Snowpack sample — Loveland Pass, Silver Plume, Colorado, USA (1/12/25, 11:40 AM MST)
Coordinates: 39.66, -105.88
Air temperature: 7 °F
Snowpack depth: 140 cm
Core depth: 10 cm
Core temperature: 41 °F
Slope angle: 11°, slope face: 30°
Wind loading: high
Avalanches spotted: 2
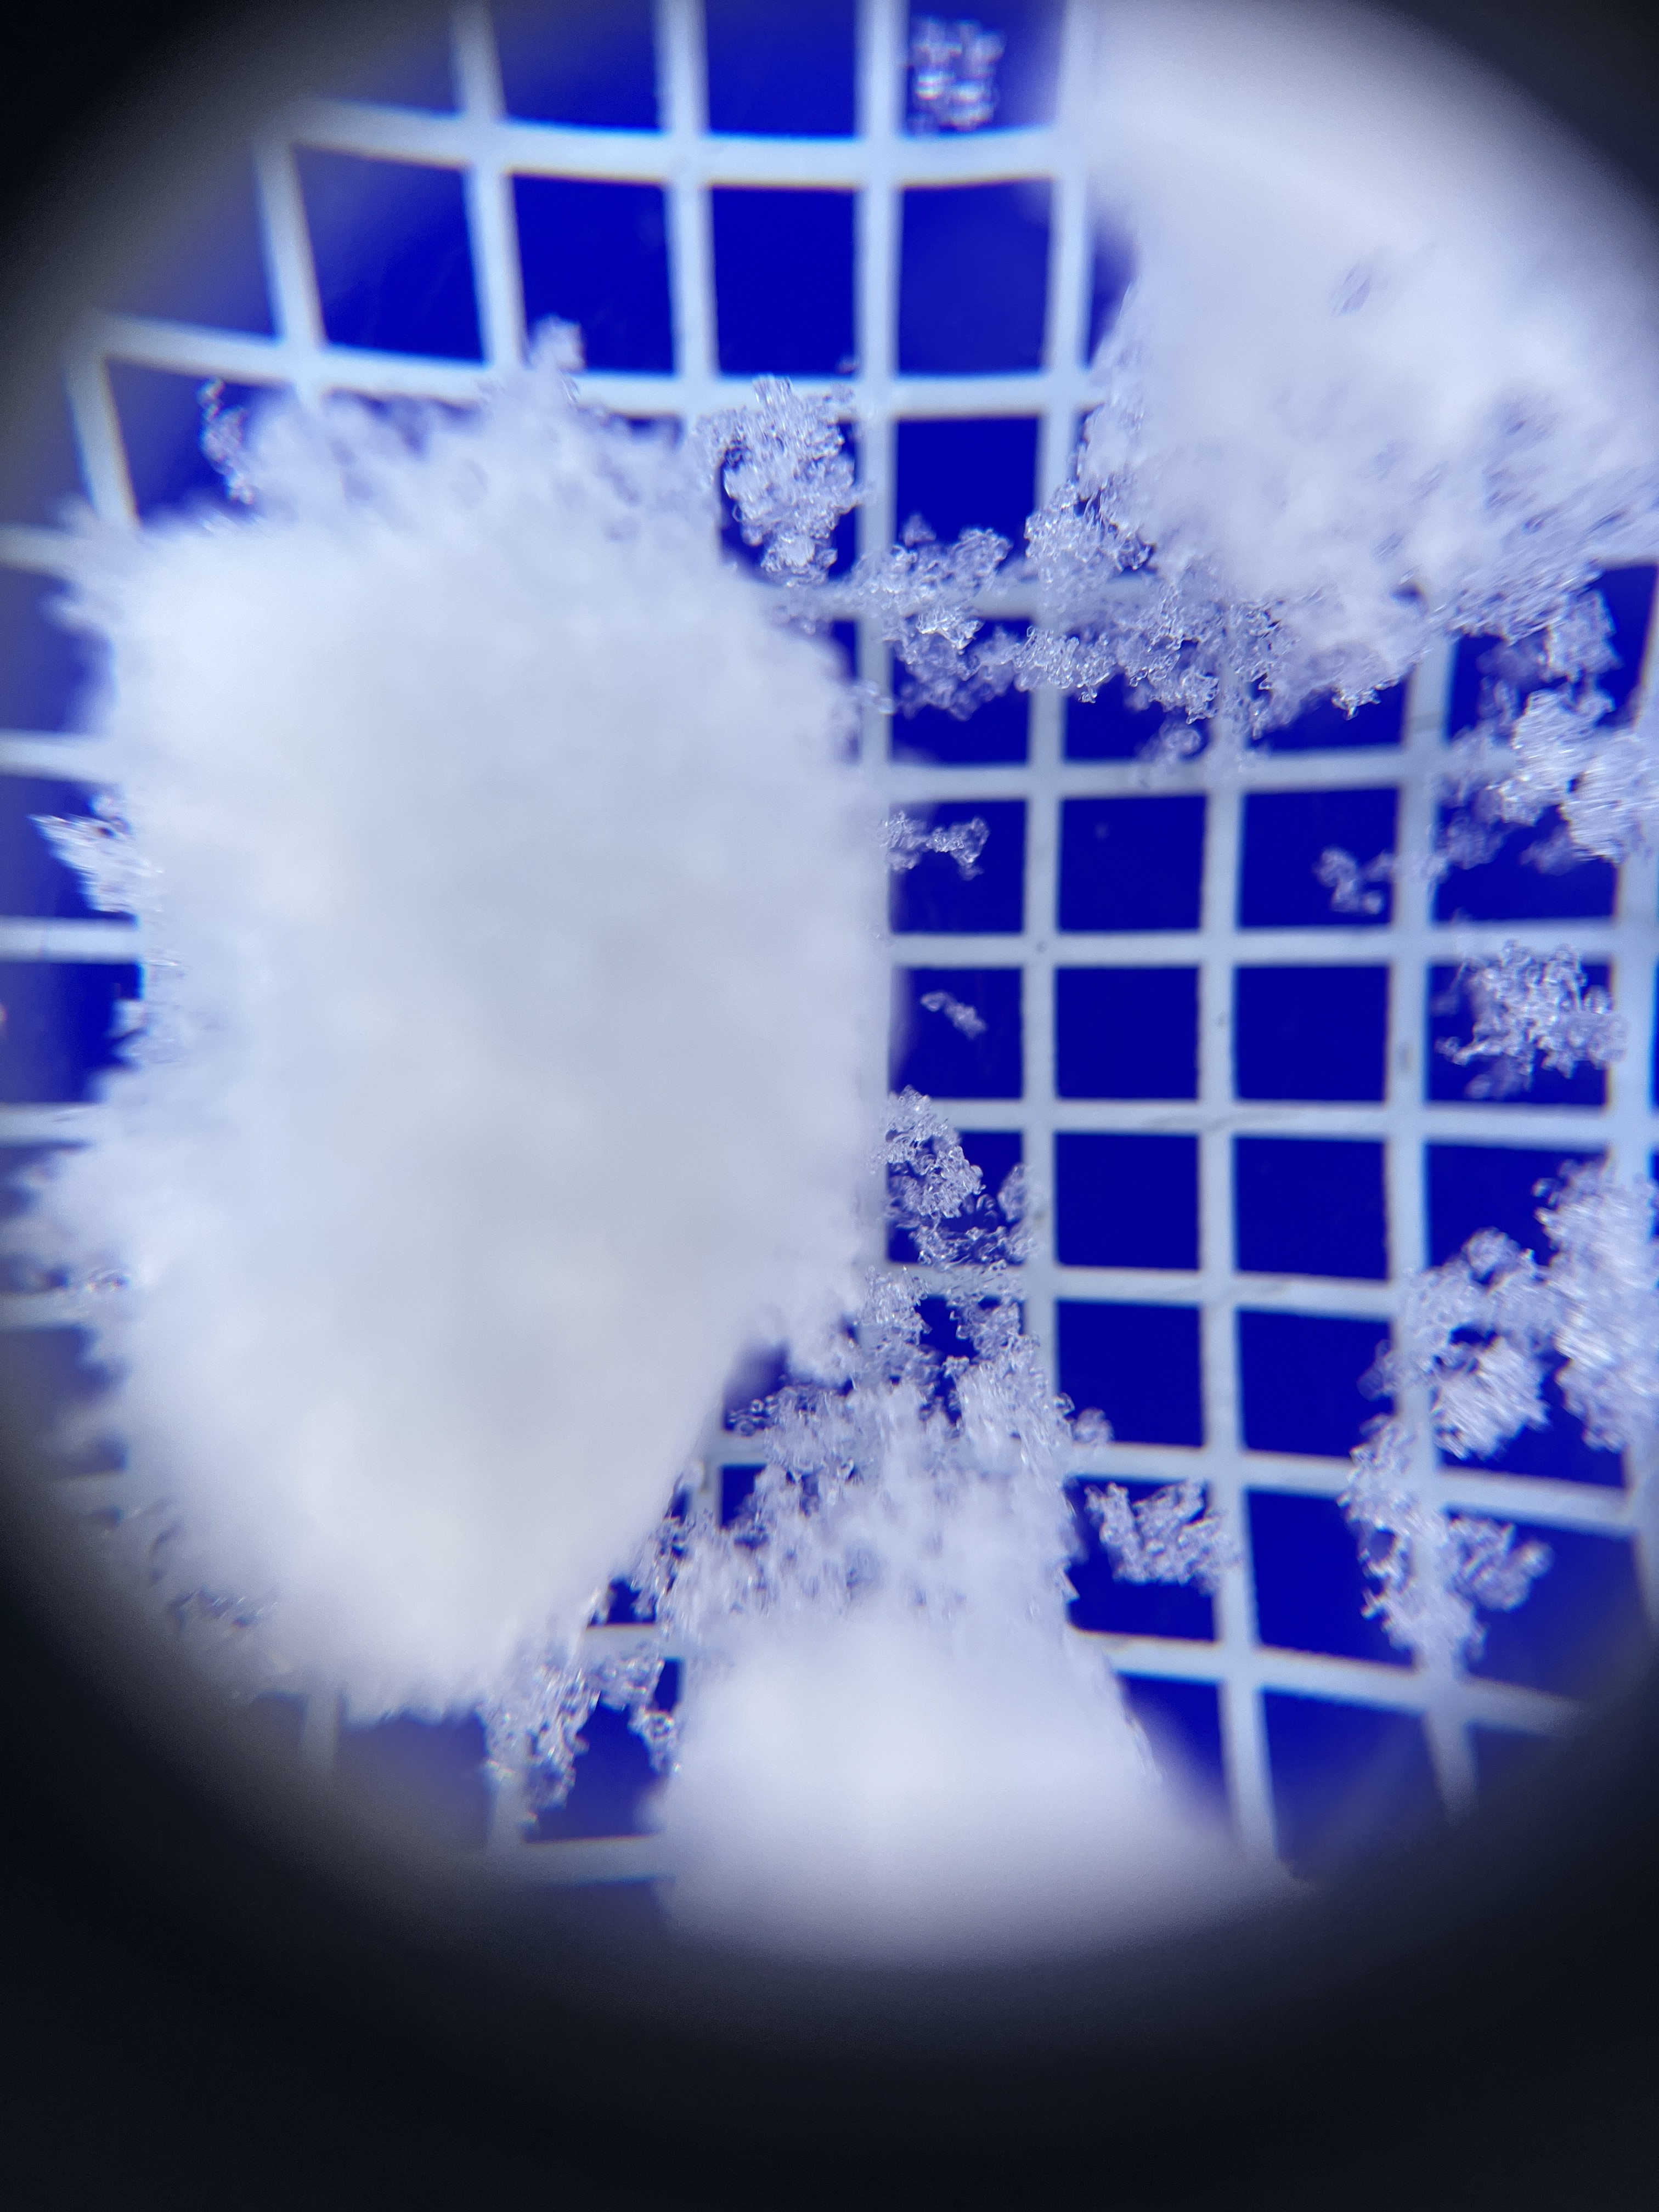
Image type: magnified_profile
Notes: Pilot using slightly modified coring method that took too large segment for snow profile picturing, advised not to use in higher level models. Two avalanche on south face nearby, partially cloudy with light snow in the last 24 hours. Lots of wind loading on eastern features.